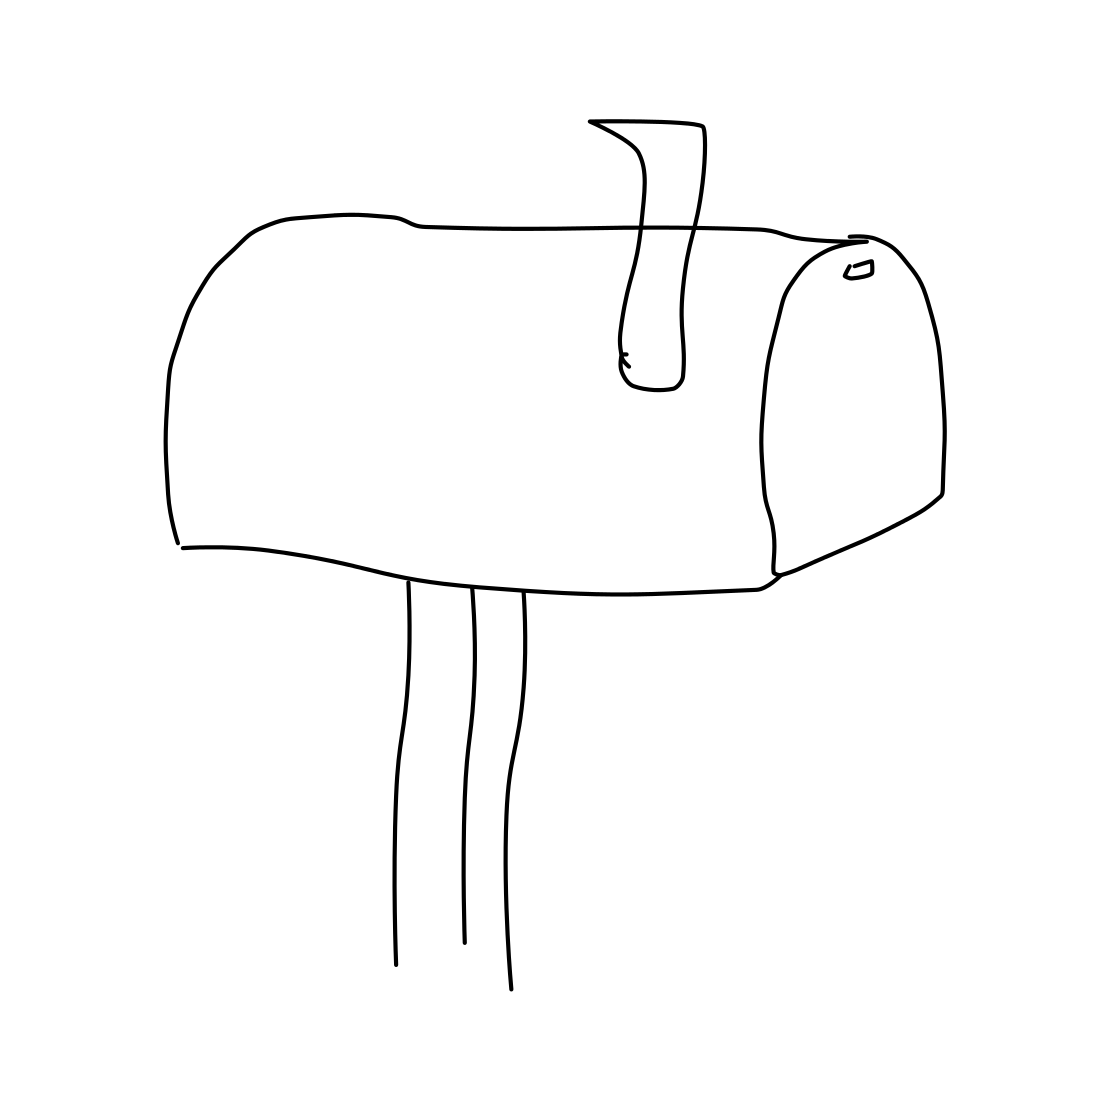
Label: mailbox